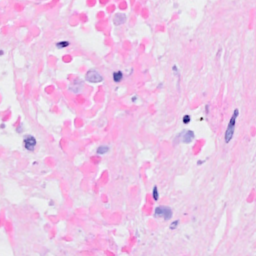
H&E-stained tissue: Breast